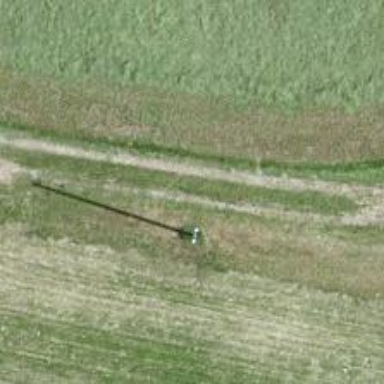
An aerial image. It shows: Utility pole in the area.